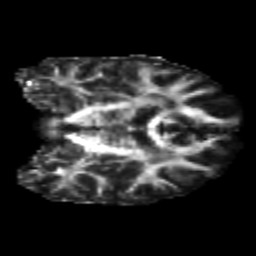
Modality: FA
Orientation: coronal
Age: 21
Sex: male
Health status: healthy
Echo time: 0.074 s